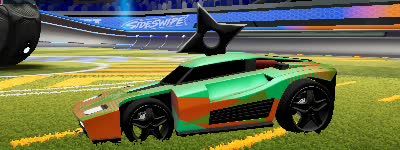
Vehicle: breakout